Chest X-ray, AP view. Patient: 21 years old, sex M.
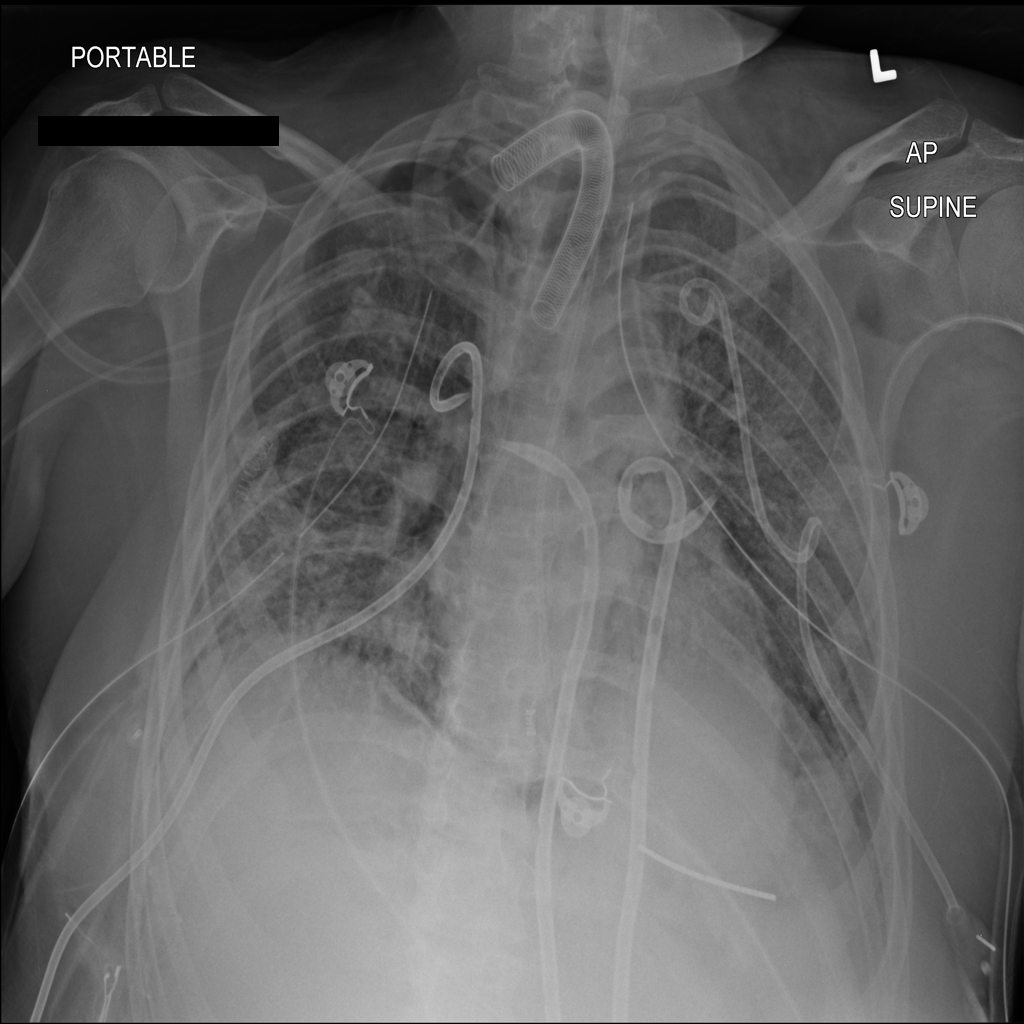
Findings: Pneumothorax